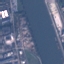
Land use / land cover class: River